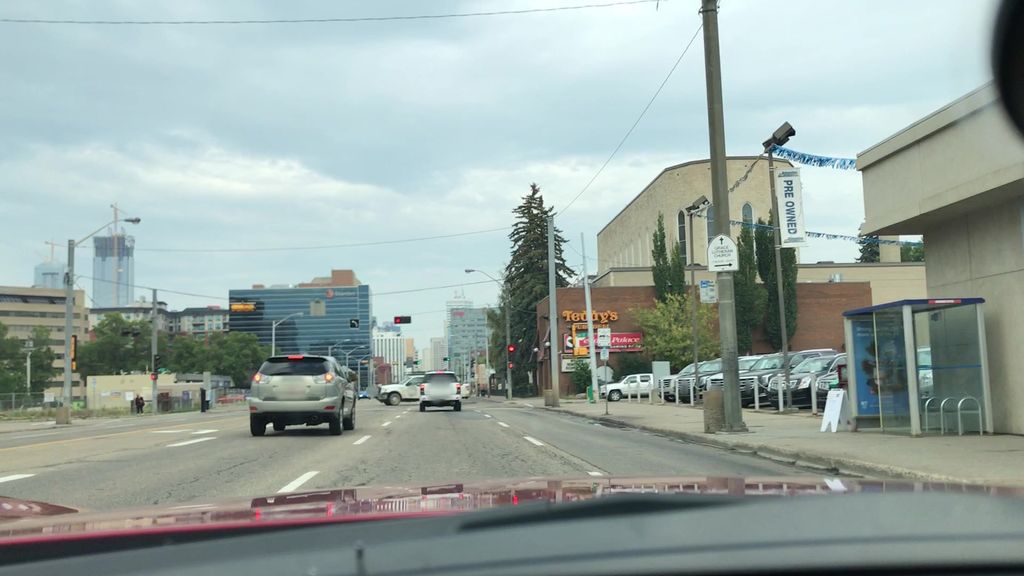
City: edmonton